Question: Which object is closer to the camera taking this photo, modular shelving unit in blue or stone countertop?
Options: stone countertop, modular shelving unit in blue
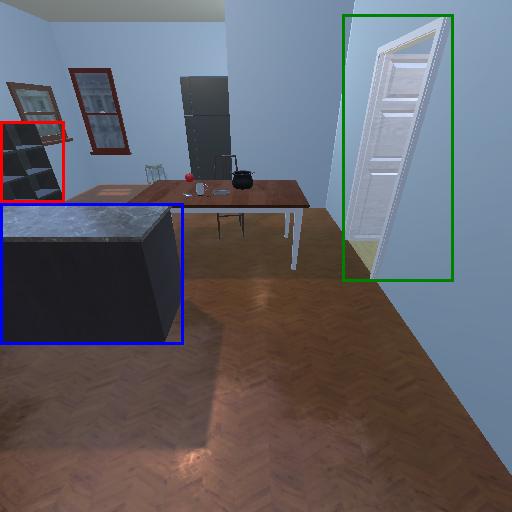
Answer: stone countertop